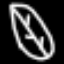
Label: leaf